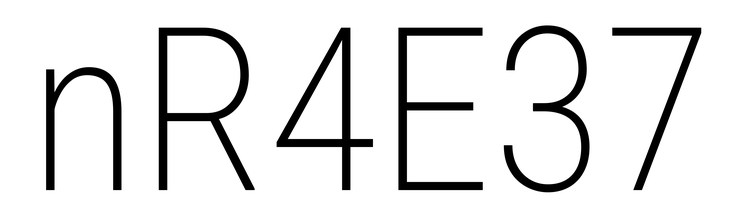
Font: Roboto_Condensed_ExtraLight